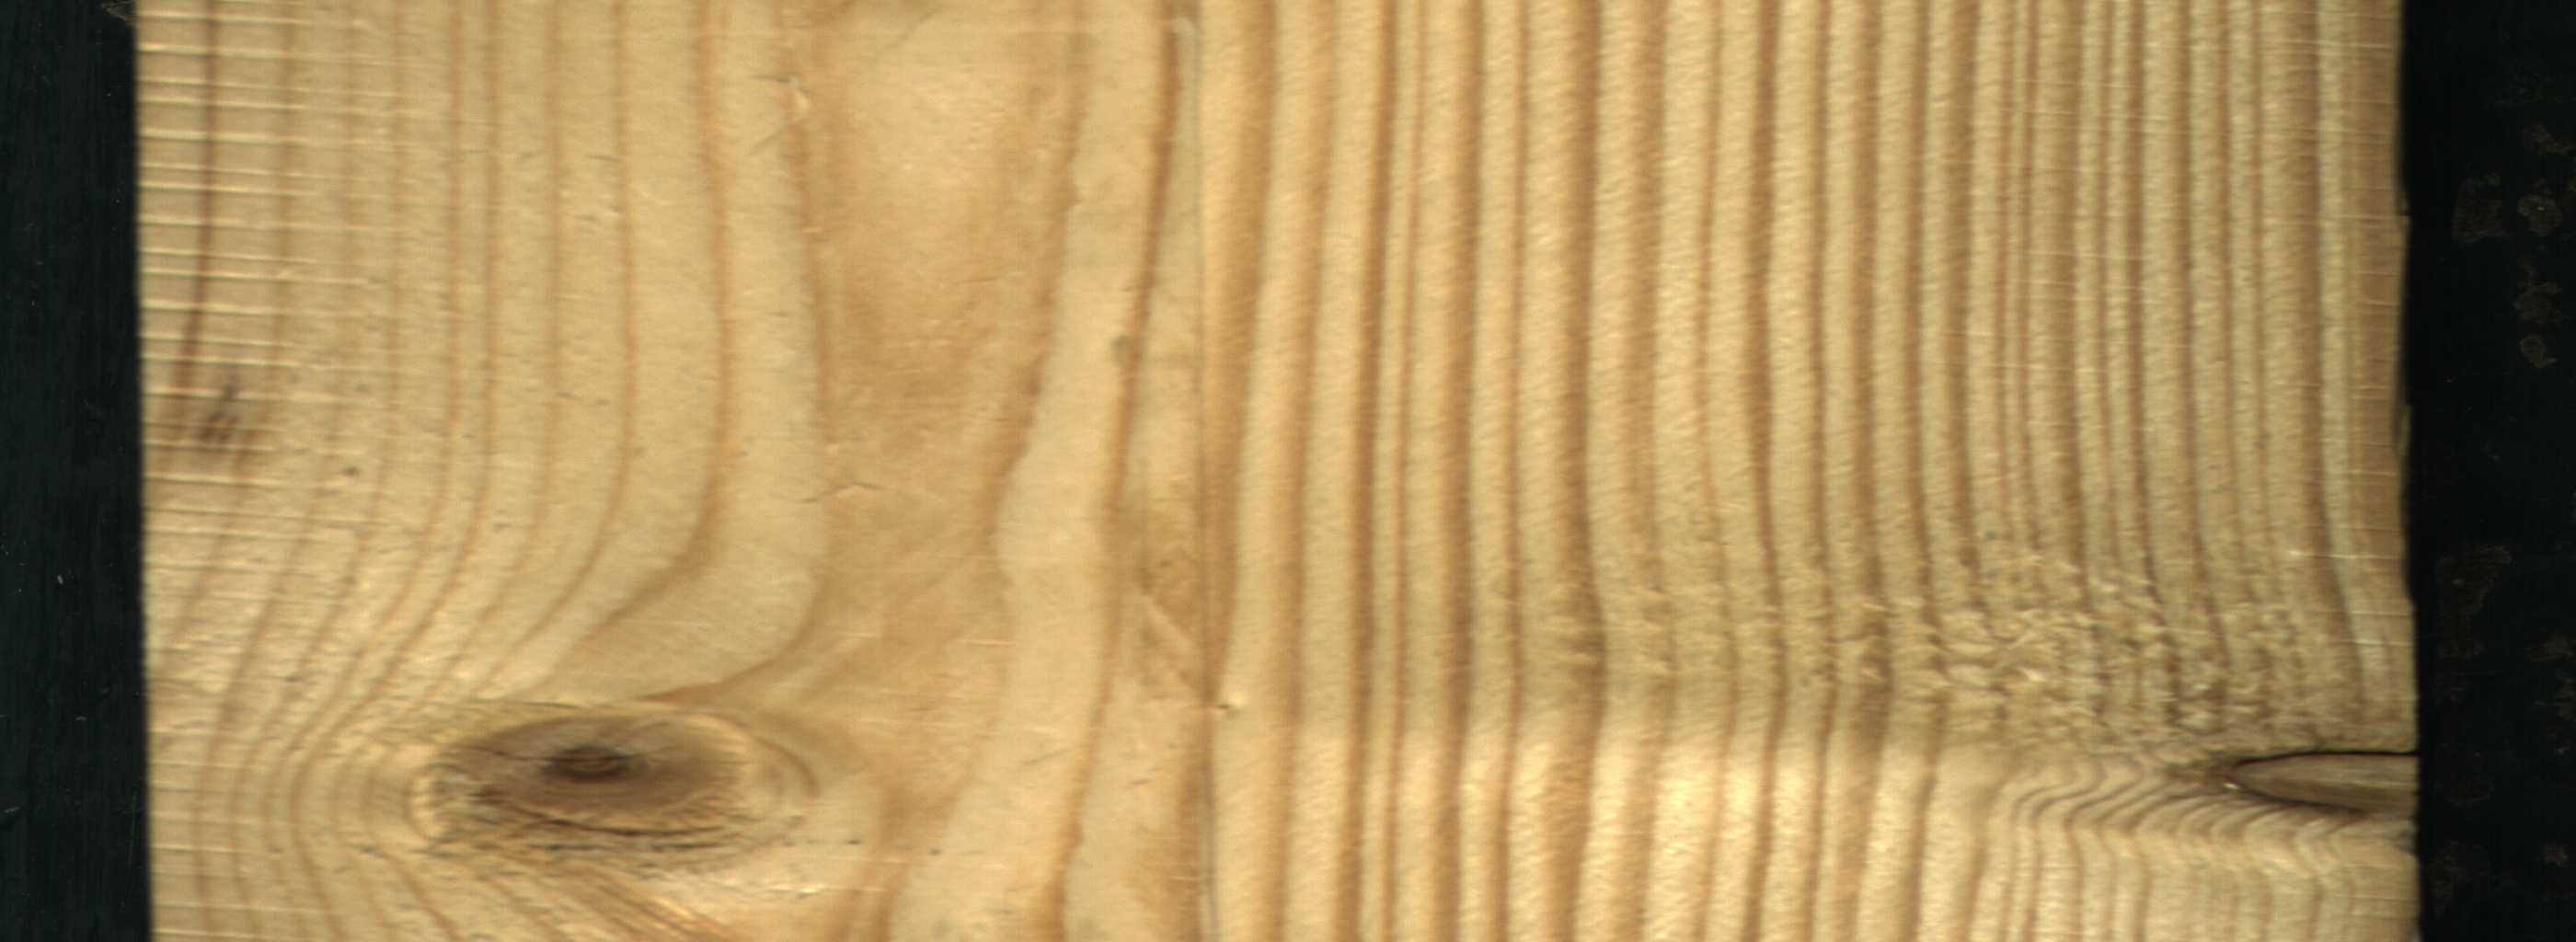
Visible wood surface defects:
Dead_Knot
Live_Knot